Chest X-ray:
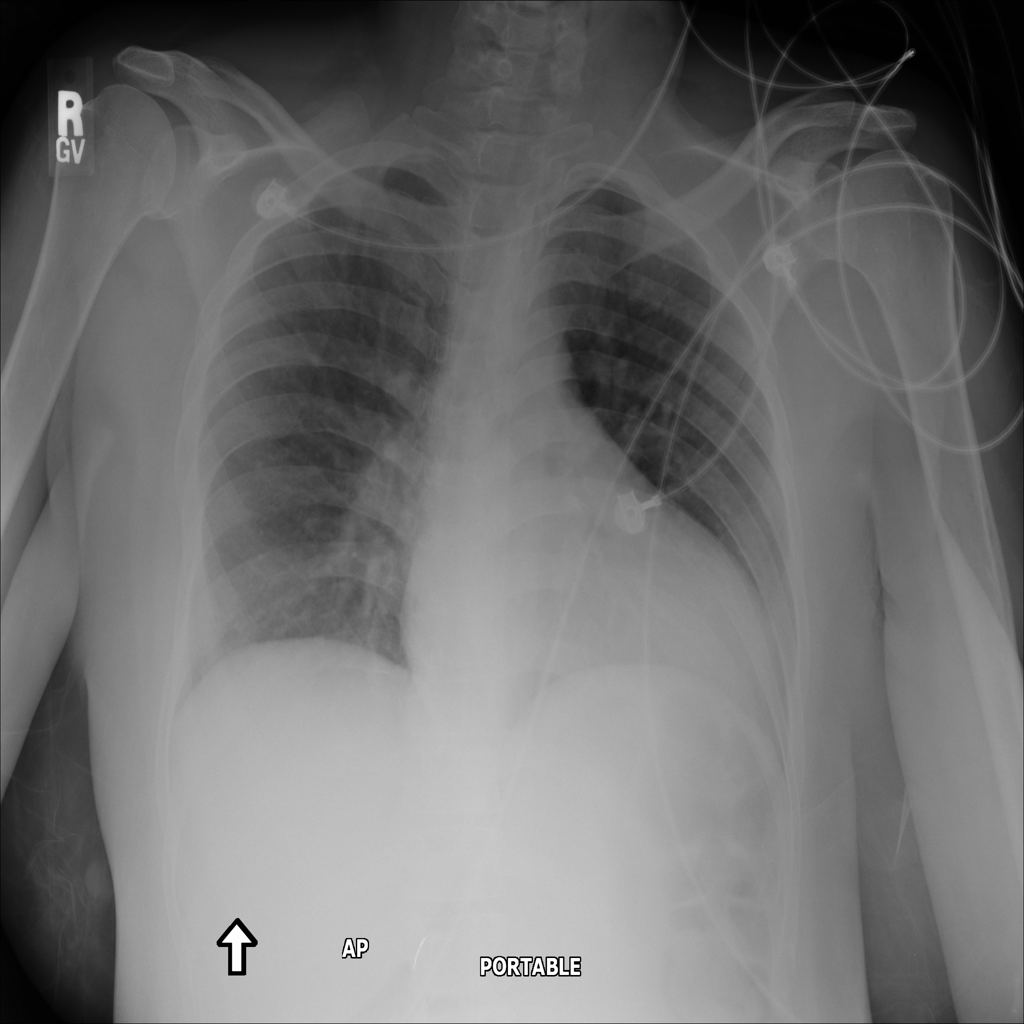
No abnormal finding: yes